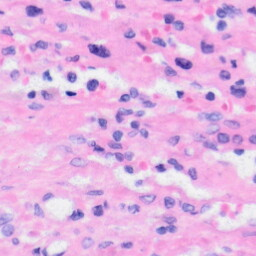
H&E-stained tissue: Liver